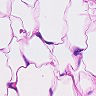
Metastatic tissue present: no